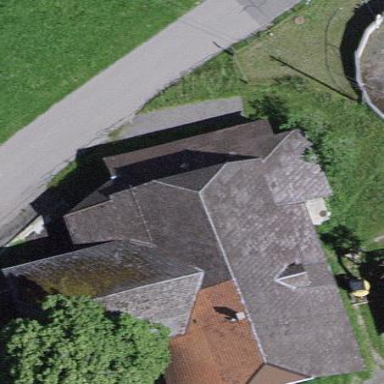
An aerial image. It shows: Farm building.